Chest X-ray. View position: PA
Patient age: 58
Patient sex: F
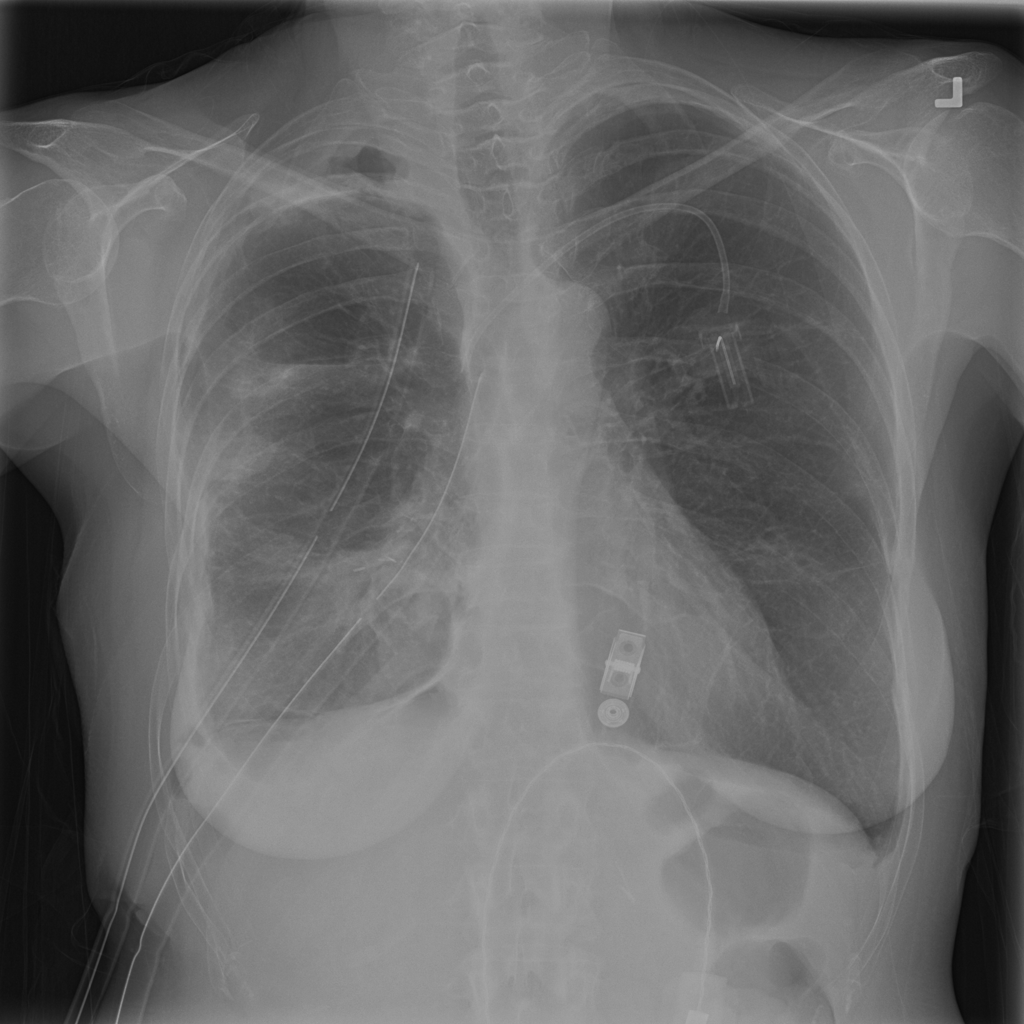
Finding: Pneumothorax